Field crop: maize
Growth stage: 1
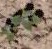
Species: chenopodium